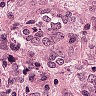
Metastatic tissue present: yes